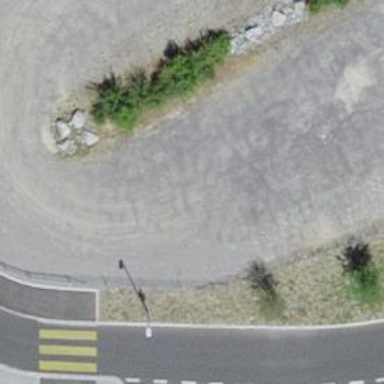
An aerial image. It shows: Gravel parking aisle.